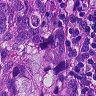
Metastatic tissue present: yes